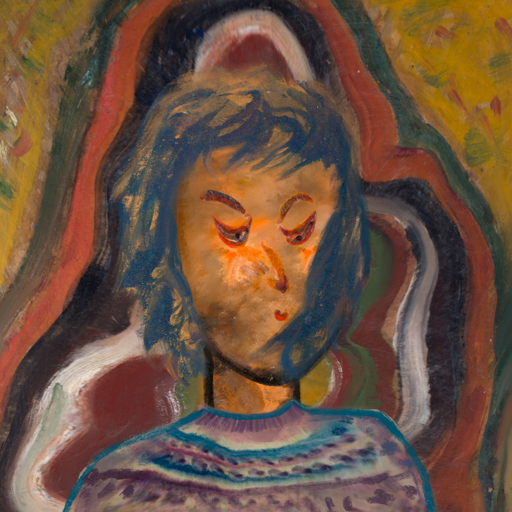
Background: AfterRaid, Head And Neck Side: Gypsy_Queen, Face Side: Hypocrite, Bust: HillGirl, Hair Side: In_The_Sun, Head Accessory: Blank, Second Necklace: Blank, Necklace: Blank, Baby: Blank